Question: I have produced a batch file that runs the .dll of my unit test project. Running this in the Visual Studio developers command prompt works perfectly. I now want to be able to run this batch file through the standard MS-DOS command prompt.
this is the current batch file command:
'''
cd C:\Users\Me\Desktop\WebService\CalcUnitTests
MSTest/testcontainer:C:\Users\Me\Desktop\WebService\Calc\CalcUnitTests\bin\Debug\CalcUnitTests.dll
'''
Running the above batch file command on the MS-DOS NON-Developer prompt produces an error of:
'''
'MSTest' is not recognized as an internal or external command, operable program or batch file.
'''
Any info would be most helpful.
I have now updated my Environment variables but still recieve the same unrecognized 'MSTest' error when running the batch file:

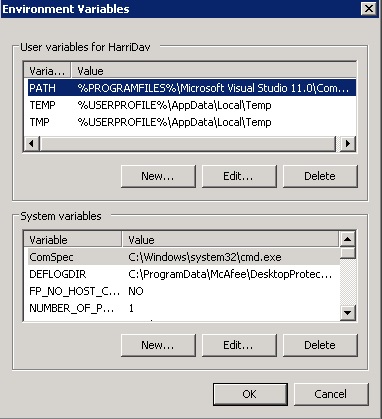
Answer: You will need to find the path to MSTest, which is dependent on the version of Visual Studio you have installed and then you need to add that path to your PATH Environment variables so that the MSTest command is available to any application, include the non-dev MS-DOS command prompt.
The path should look something like this:
'''
"%PROGRAMFILES%\Microsoft Visual Studio 9.0\Common7\IDE\MSTest.exe"
'''